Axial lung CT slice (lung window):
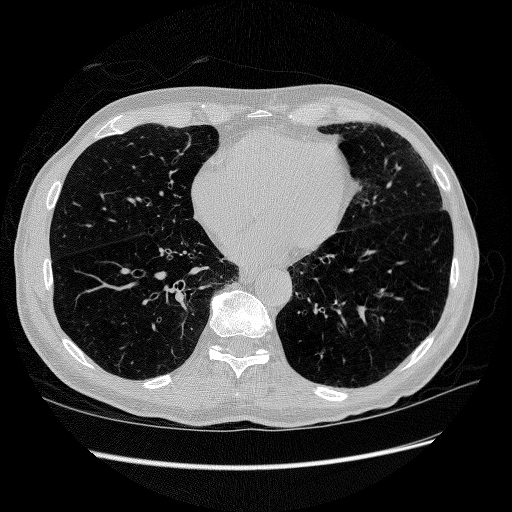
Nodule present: no